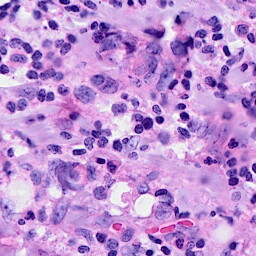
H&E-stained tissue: Breast